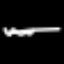
Label: line